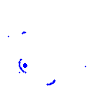
Particle: electron